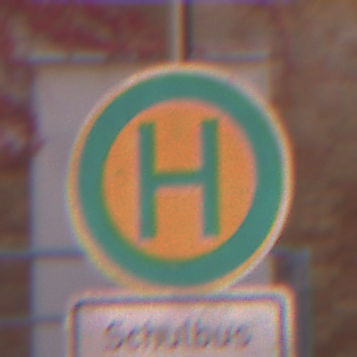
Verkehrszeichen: Haltestelle
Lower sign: ZeitangabenMitBeschraenkungAufWochentage5
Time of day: MorningAfternoon
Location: Outdoor (Urban)
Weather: Clear
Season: NotSpecified
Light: Natural